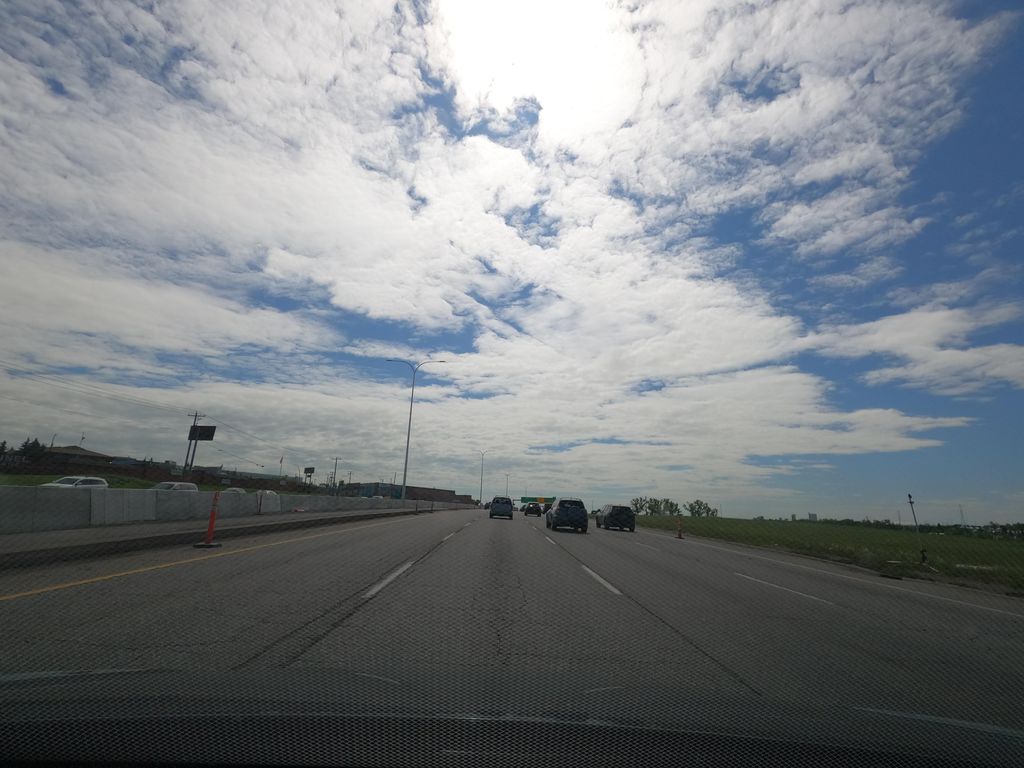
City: calgary